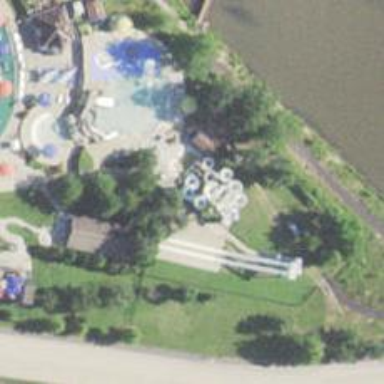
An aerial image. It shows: Water slide attraction.